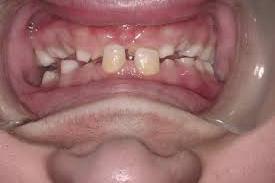
Condition: hypodontia